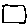
Label: square